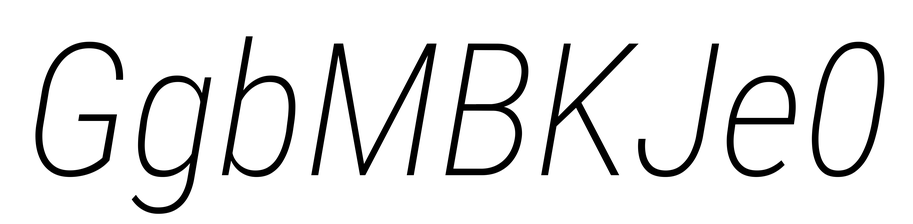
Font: Roboto-Italic_Condensed_ExtraLight_Italic